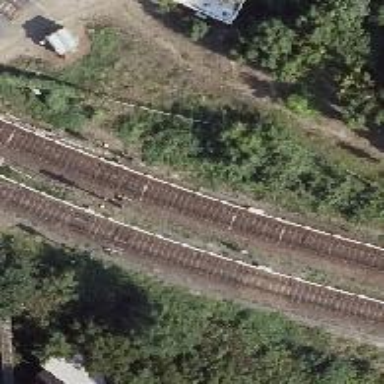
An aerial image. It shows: Light rail electrified railway with power from the bottom.